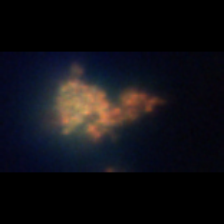
Taxon: Unknown_detritus
Group: Unknown